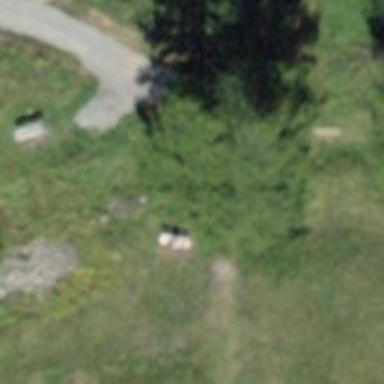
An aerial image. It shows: Bench.